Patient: sex M, age 30
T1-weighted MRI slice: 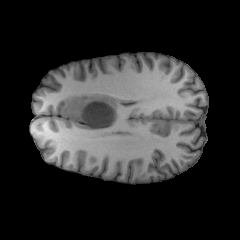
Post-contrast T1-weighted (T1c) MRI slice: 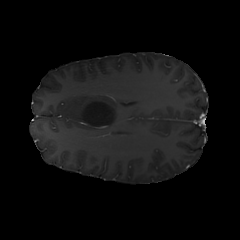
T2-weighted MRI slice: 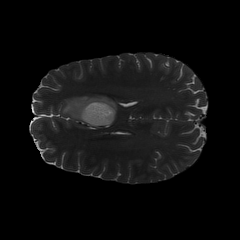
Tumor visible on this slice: yes
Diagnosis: Astrocytoma, IDH-mutant
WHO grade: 2